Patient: sex M, age 54
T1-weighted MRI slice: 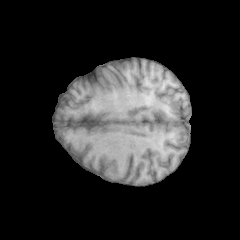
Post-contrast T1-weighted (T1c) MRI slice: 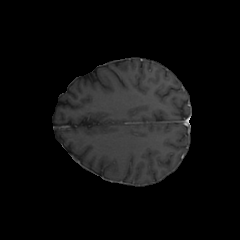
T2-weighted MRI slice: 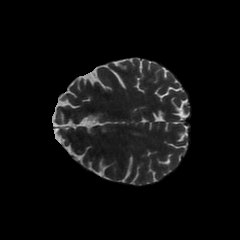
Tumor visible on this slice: no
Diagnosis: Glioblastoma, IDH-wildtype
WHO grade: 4